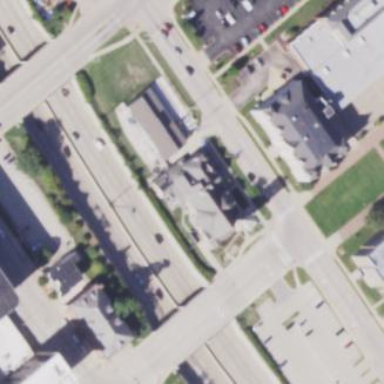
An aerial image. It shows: Commercial building that looks like church.